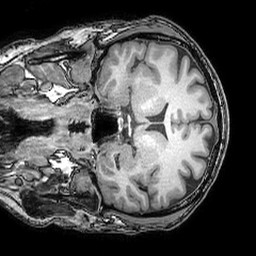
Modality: T1w
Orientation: coronal
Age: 28
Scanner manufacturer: philips
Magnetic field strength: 3 T
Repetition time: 0.007 s
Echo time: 0.003501 s